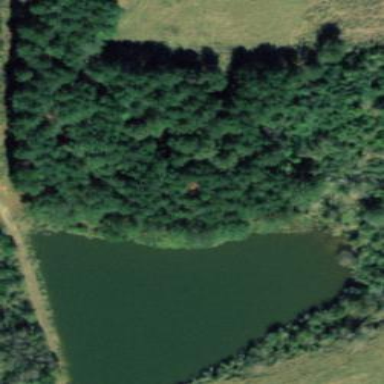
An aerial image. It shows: Reservoir of natural water.